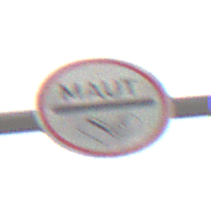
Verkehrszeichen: MautflichtigeStrecke
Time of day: MorningAfternoon
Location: Outdoor (Nature)
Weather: PartlyCloudy
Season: Winter
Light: Natural